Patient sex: M
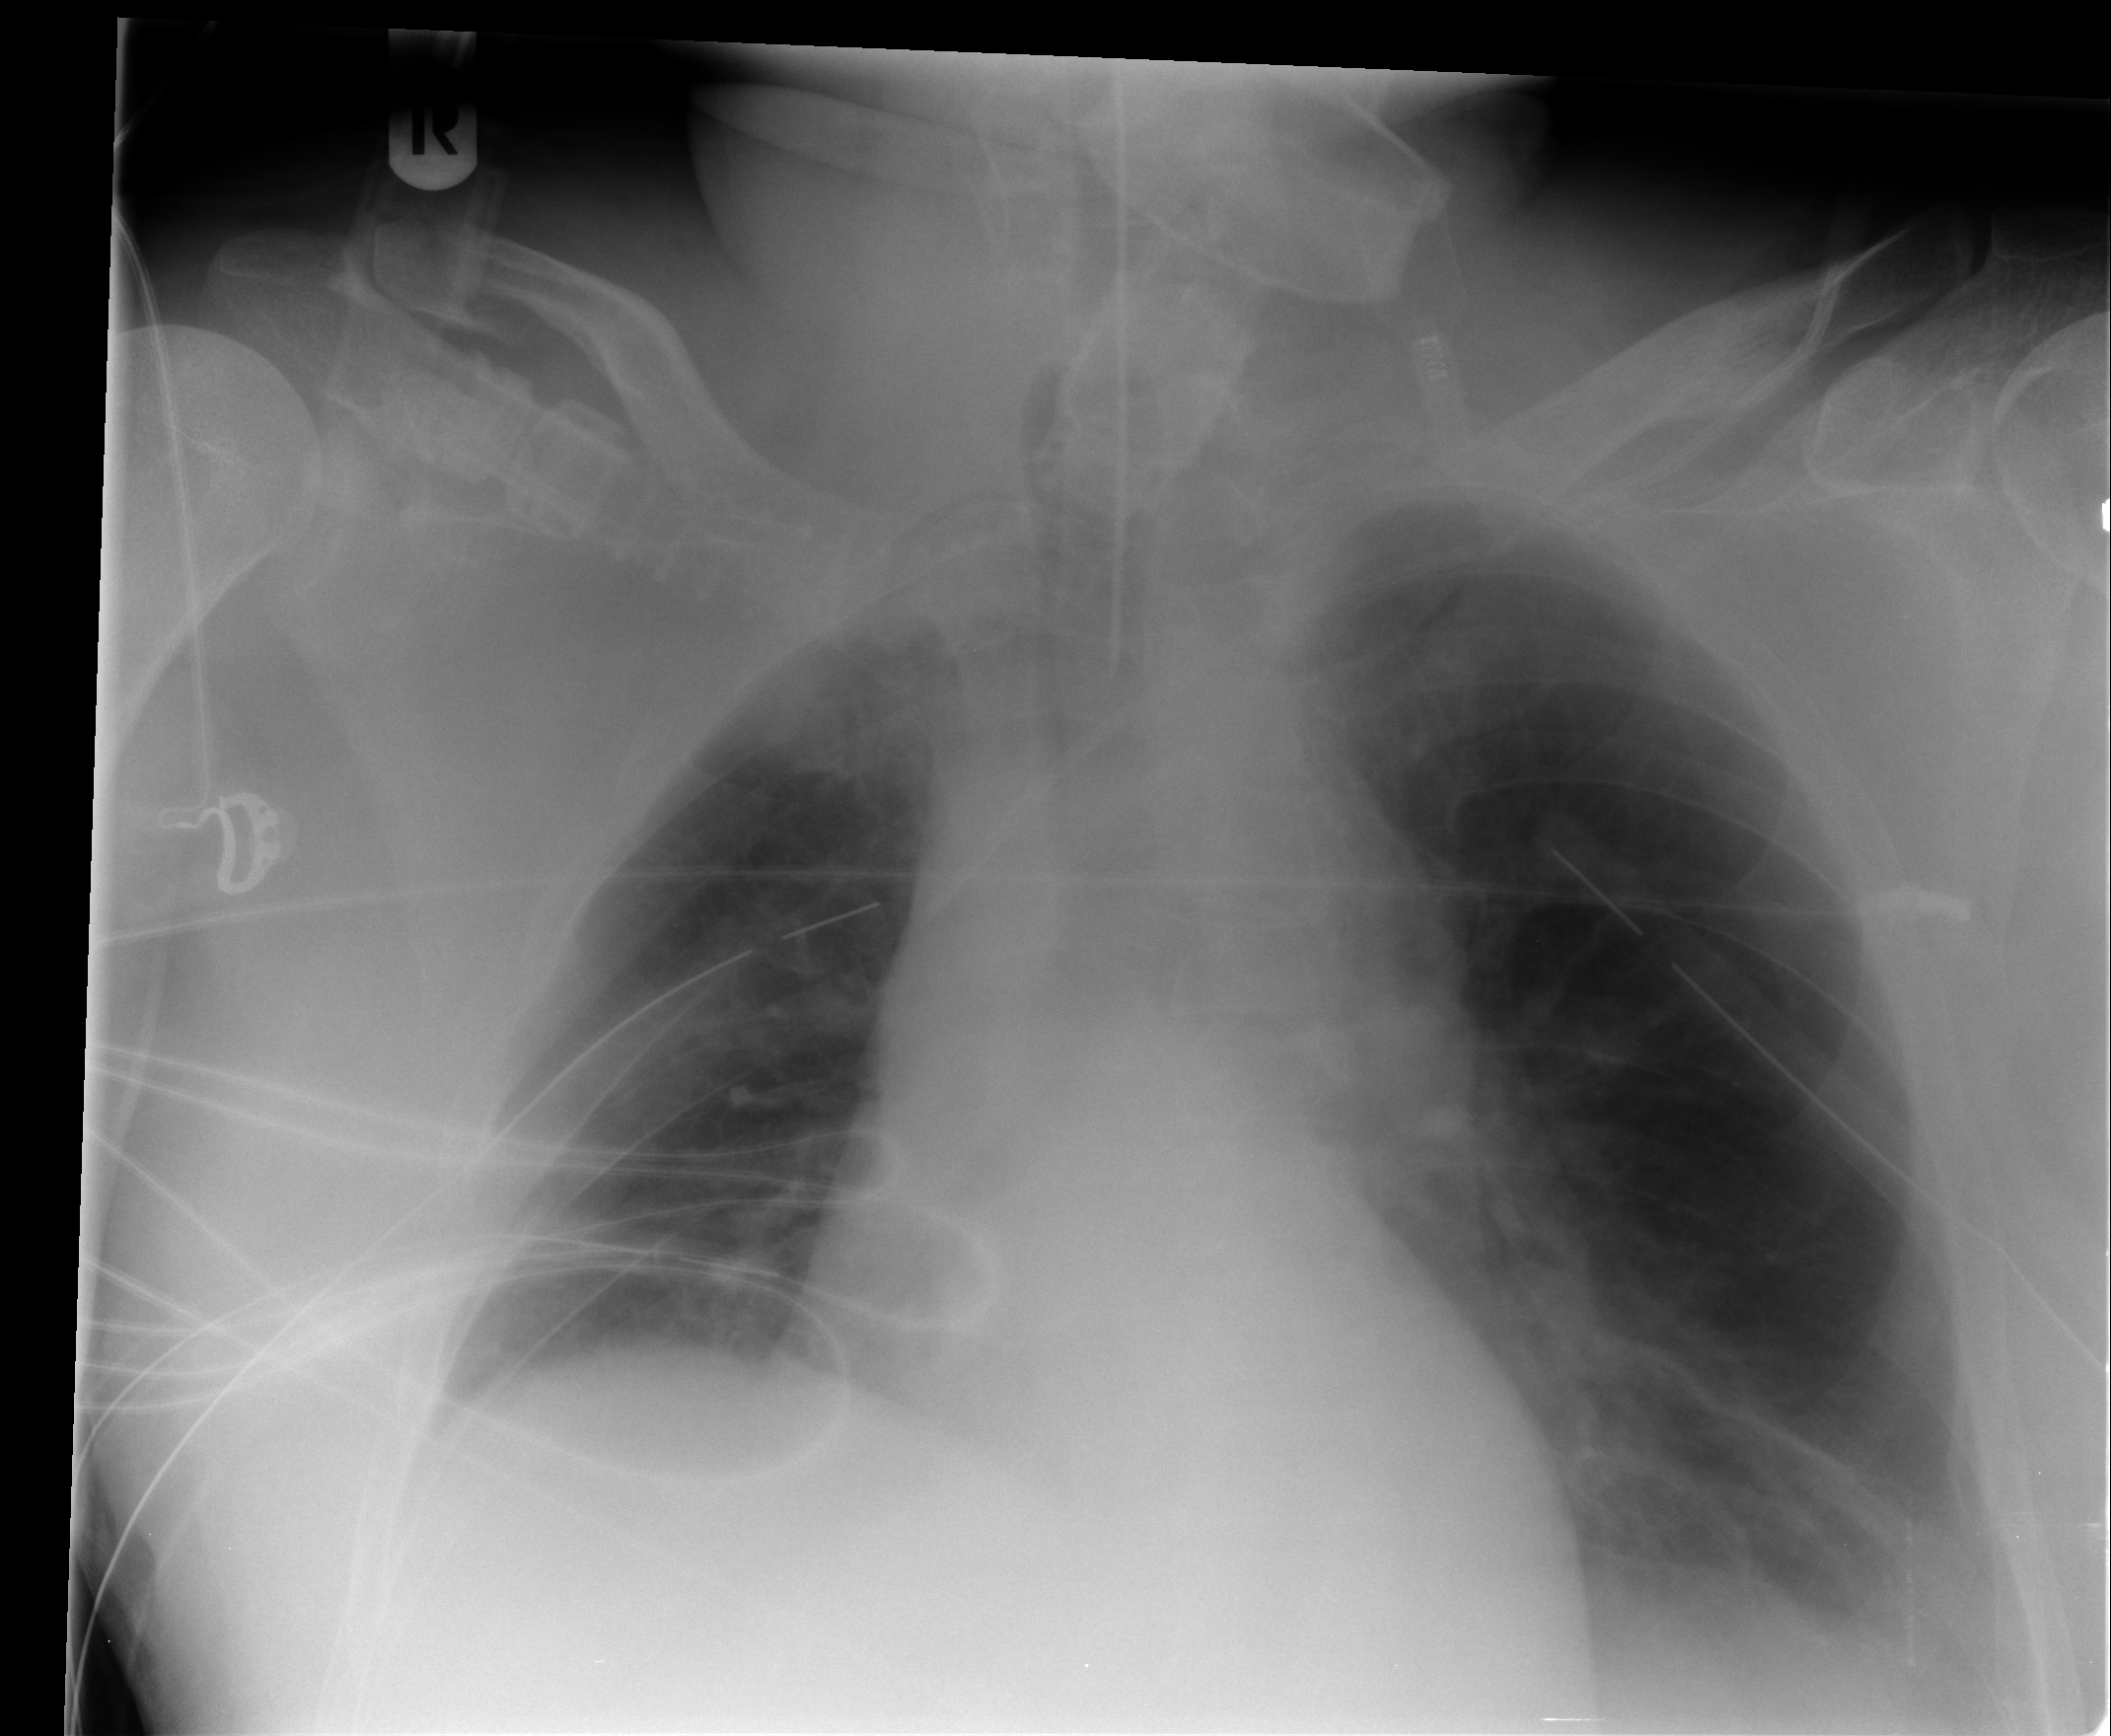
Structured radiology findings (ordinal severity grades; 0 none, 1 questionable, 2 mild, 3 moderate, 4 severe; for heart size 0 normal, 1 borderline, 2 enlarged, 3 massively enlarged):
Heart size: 0
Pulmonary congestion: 0
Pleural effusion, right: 1
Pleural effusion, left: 1
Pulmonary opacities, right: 0
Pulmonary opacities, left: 0
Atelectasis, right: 2
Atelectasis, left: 2